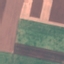
Land use / land cover: AnnualCrop